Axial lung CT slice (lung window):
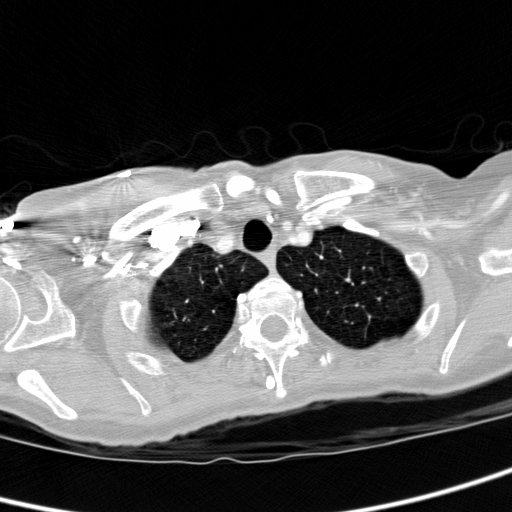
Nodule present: no